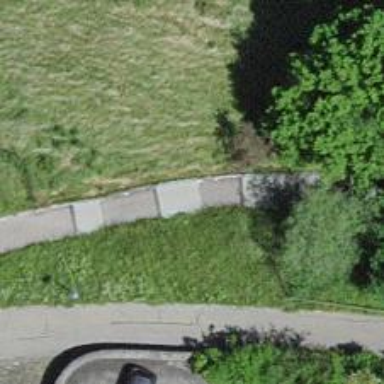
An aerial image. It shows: Concrete steps.